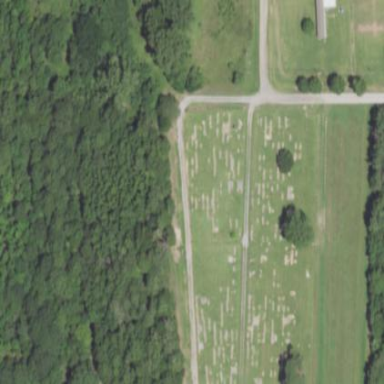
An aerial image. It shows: Cemetery.